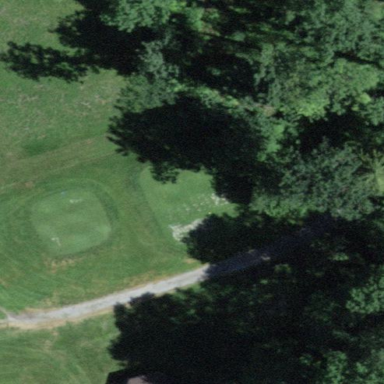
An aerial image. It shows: Grassy area designated as golf tee.